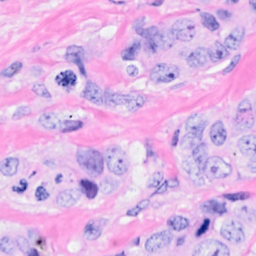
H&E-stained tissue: Breast